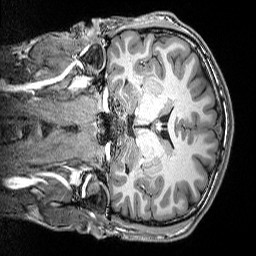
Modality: T1w
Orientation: coronal
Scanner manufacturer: siemens
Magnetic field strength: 3 T
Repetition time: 2.5 s
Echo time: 0.00343 s